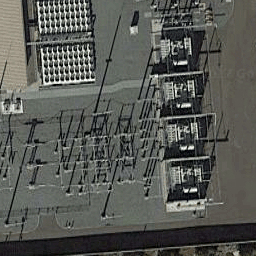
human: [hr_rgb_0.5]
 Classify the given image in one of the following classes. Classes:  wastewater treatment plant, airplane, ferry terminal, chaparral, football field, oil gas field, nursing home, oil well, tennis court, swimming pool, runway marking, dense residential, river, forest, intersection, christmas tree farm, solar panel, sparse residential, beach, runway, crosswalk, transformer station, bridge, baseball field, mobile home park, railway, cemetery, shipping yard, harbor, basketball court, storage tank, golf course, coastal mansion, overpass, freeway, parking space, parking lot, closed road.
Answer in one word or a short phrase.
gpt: transformer station